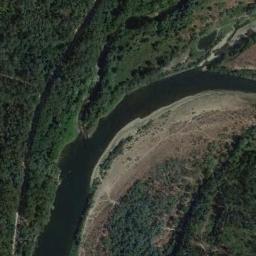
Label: river